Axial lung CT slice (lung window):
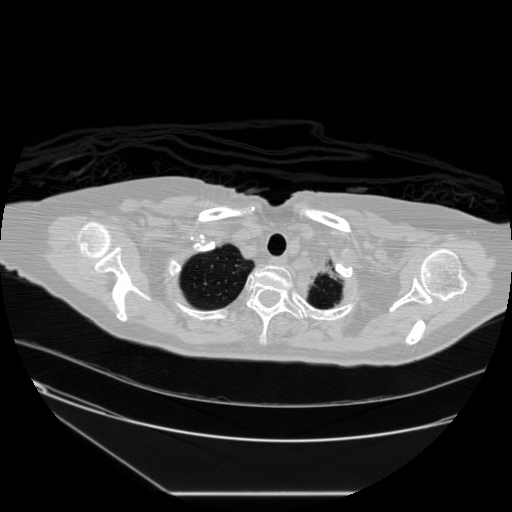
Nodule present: no